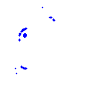
Particle: kaon